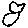
Label: bird